Question: How to fill content my selector in Angular2?
template:
'''
<table id="gboard" >
<tr *ngFor="let x of gameBoard">
<td *ngFor="let field of x">
<game-field [field]="field" (click)="handleClick(field)" [class.cross]="field.player==0"></game-field>
</td>
</tr>
<table>
'''
component def:
'''
@Component({
selector: 'game-field',
template: ' test',
styleUrls: ['./app.component.css']
})
'''
and css:
'''
table, th, td, game-field {
border: 1px solid black;
height: 50px;
}
td,game-field{
width: 50px;
}
.cross{
width: 45px;
height: 45px;
background: linear-gradient(to bottom, transparent 35%, #d00 35%, #d00 65%, transparent 65%),
linear-gradient(to right, transparent 35%, #d00 35%, #d00 65%, transparent 65%);
}
.circle{
border-radius: 50%;
width: 45px;
height: 45px;
}
'''

as you can see class selector fill only text area - why, and how can I fix it?
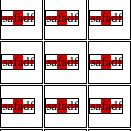
Answer: Add
'''
game-field { display: block; }
'''
to the components CSS